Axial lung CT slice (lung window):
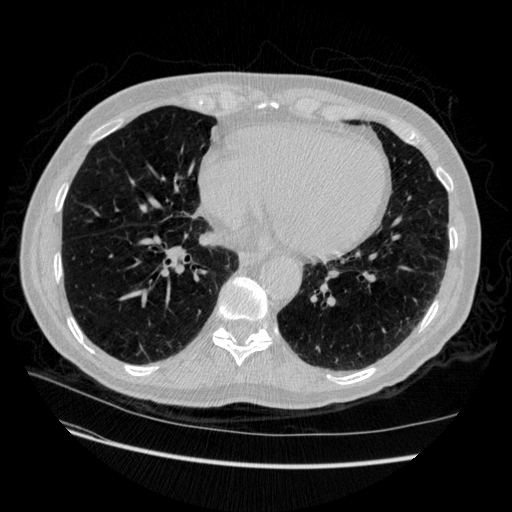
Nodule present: no